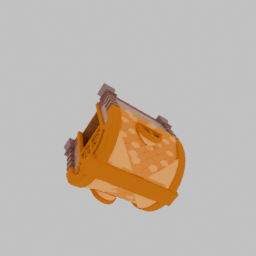
Label: architecture